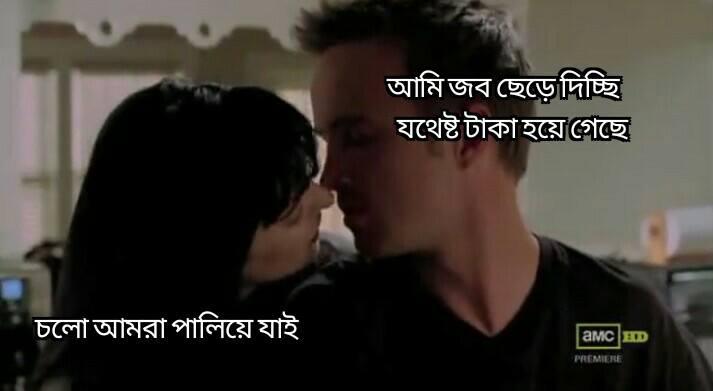
Text: আমি জব ছেড়ে দিচ্ছি, যথেষ্ট টাকা হয়ে গেছে। চলো, আমরা পালিয়ে যাই।
Label: Non Hate